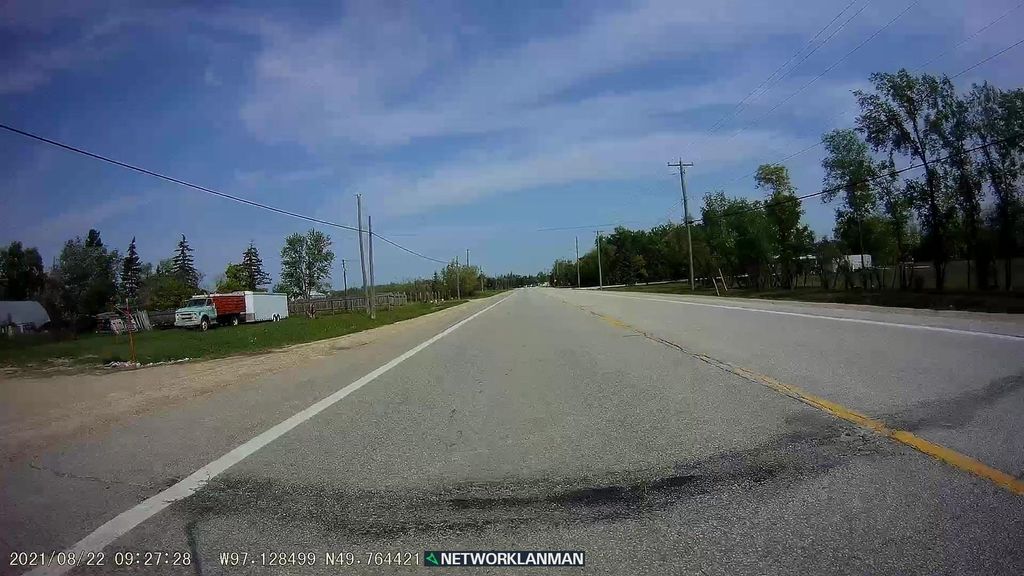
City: winnipeg